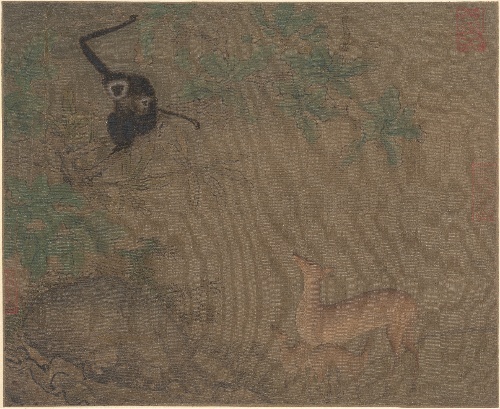
Title: 南宋  佚名  猿鹿圖  冊頁|Gibbons and Deer
Artist: Unidentified artist
Object type: Album leaf
Classification: Paintings
Medium: Album leaf; ink and color on silk
Culture: China
Period: Southern Song dynasty (1127–1279)
Dimensions: 7 x 8 3/4 in. (17.8 x 22.2 cm)
Department: Asian Art
Credit line: Edward Elliott Family Collection, Purchase, The Dillon Fund Gift, 1982
Accession year: 1982
Repository: Metropolitan Museum of Art, New York, NY
Tags: Deer|Gibbons